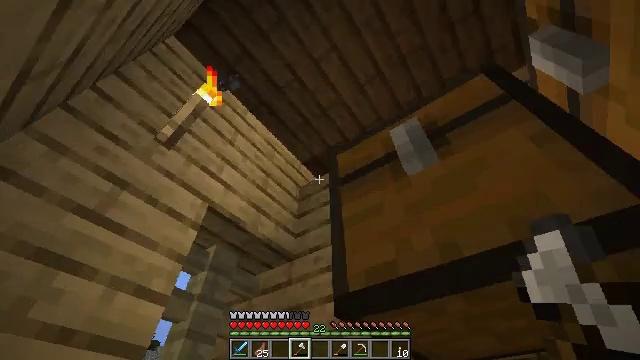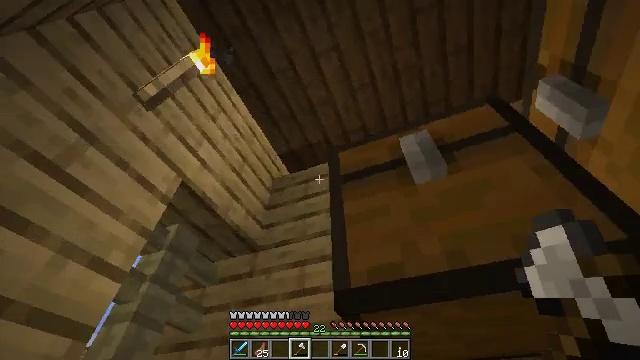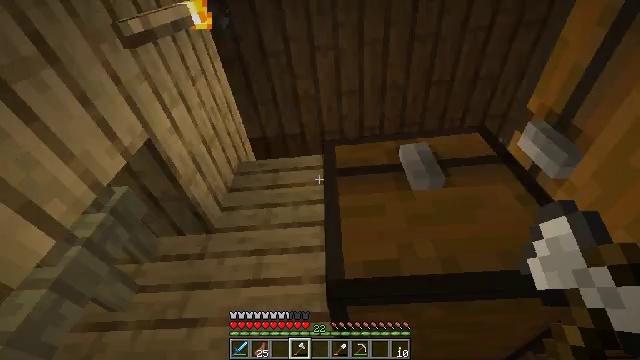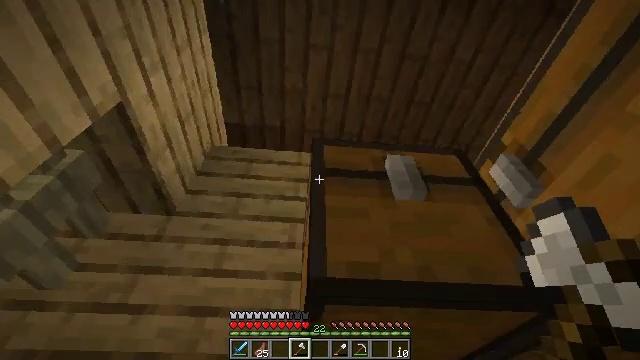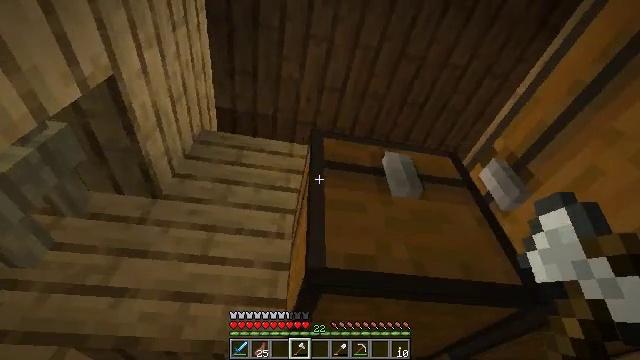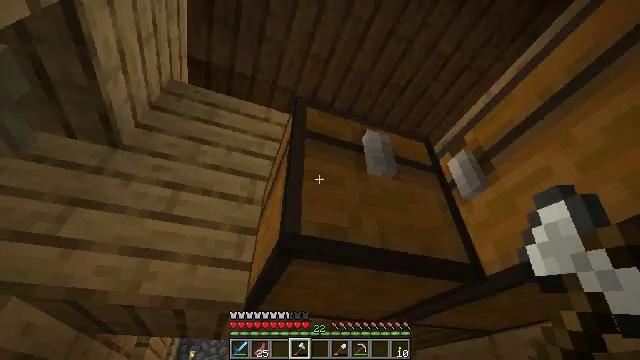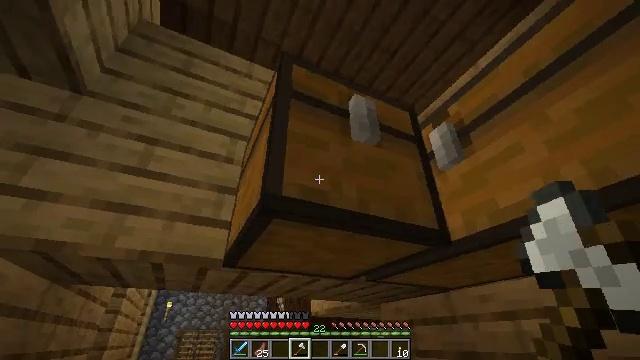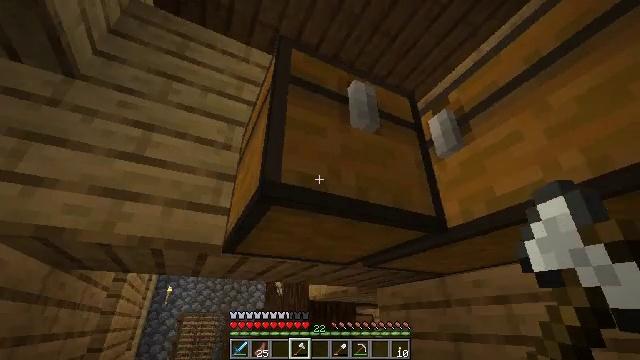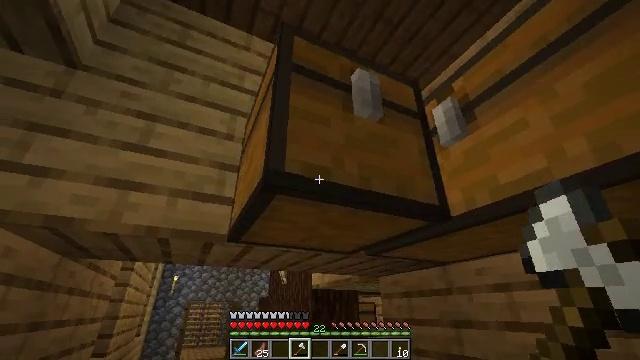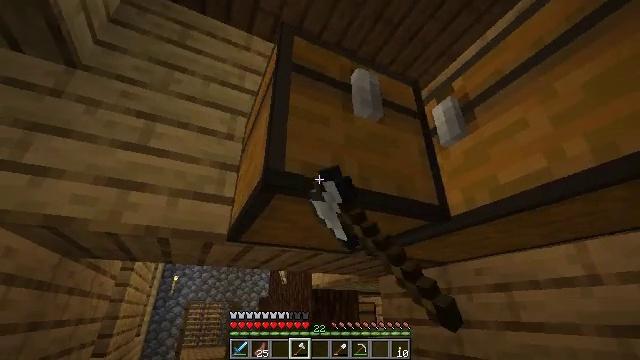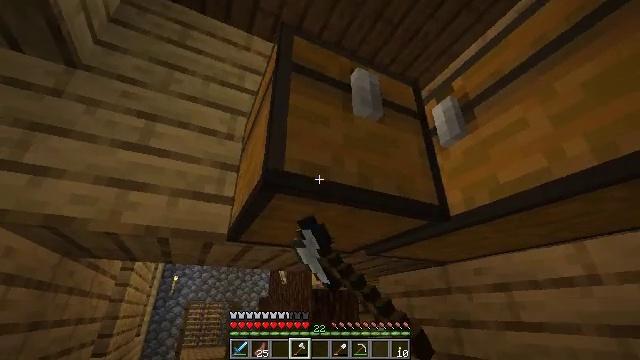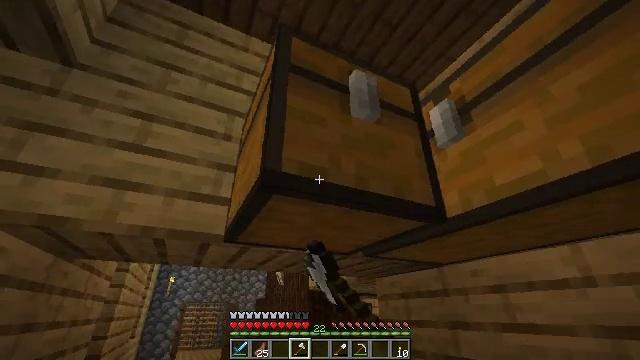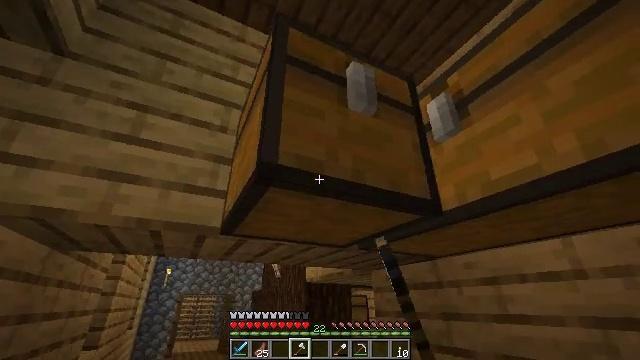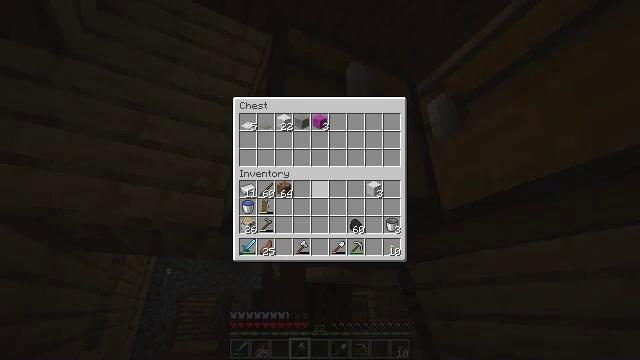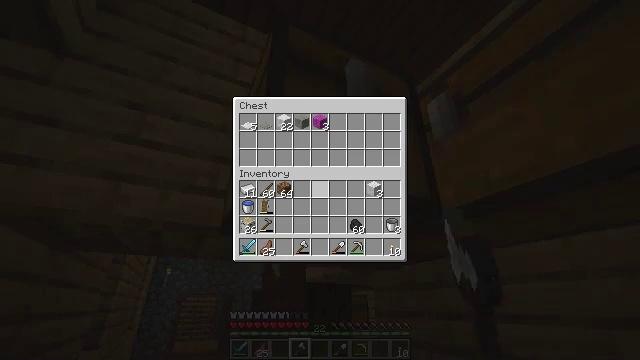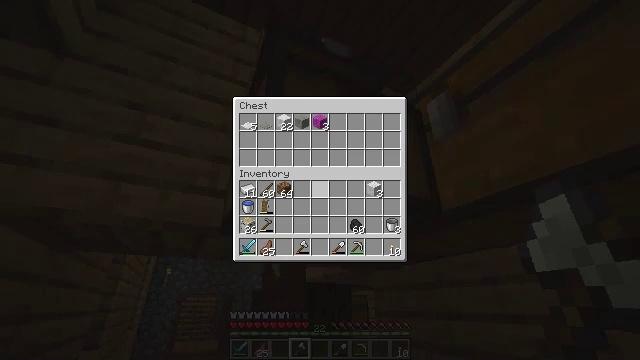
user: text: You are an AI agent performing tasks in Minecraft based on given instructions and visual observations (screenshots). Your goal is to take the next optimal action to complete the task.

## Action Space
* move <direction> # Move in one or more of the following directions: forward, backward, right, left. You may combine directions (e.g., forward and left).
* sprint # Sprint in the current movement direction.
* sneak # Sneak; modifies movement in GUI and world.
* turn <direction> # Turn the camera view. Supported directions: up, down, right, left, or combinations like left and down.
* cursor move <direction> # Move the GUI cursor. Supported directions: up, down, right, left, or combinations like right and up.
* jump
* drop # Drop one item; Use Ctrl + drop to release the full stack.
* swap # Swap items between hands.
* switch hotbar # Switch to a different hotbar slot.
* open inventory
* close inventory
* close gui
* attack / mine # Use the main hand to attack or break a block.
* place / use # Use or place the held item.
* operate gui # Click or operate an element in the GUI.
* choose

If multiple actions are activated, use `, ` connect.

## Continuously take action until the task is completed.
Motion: motion action
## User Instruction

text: Gather the nether wart block from a crimson forest.
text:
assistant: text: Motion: move left, turn right
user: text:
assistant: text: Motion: move left, turn right
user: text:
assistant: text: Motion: turn right
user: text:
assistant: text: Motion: turn right and down
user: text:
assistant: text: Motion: turn right and down
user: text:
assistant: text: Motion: turn right and down
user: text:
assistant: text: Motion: turn down
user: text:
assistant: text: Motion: turn down, use / place
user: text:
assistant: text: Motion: use / place
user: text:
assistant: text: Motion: use / place
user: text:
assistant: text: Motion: no_op
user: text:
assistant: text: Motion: turn down
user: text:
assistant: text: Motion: no_op
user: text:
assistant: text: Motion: no_op
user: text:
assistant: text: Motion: no_op
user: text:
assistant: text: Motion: no_op
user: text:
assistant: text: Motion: no_op
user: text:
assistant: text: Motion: no_op
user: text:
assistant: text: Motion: no_op
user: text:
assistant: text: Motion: no_op
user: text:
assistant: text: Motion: no_op
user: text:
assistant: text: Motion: no_op
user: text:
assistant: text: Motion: no_op
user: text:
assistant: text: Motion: no_op
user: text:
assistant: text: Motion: cursor move right and down
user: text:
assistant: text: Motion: no_op
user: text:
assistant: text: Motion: sneak, cursor move down
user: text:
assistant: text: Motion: sneak
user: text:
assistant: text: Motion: sneak
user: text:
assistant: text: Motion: sneak